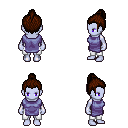
a pixel art fantasy rpg character, female body template, dark elf, purple skin, chain tabard jacket, white pants, brown short topknot hairstyle, four views (front, back, left, right), 2x2 character sprite sheet, small pixel art, hard edges, no anti-aliasing